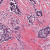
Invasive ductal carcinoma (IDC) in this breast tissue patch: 1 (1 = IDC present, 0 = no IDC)